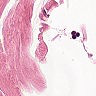
Metastatic tissue present: no